Question: I'm using Magical Record library. Its cool but I have some trouble.
My second method return incorrect data. First and second methods must return the same quantity of quotes. Does findAllWithPredicate work properly?
'''
-(NSArray*) unlockAndFetchQuotes
{
CoreDataManager *instance = [CoreDataManager instance];
[instance unlockUnitNumber:1];
return [instance fetchQuotes];
}
'''
'''
-(void) unlockUnitNumber:(int) number
{
NSPredicate *predicate = [NSPredicate predicateWithFormat:@"identificator=%d", number];
NSArray *array =[CDInApp findAllWithPredicate:predicate];
if (array.count>0)
{
CDInApp *inApp = [array objectAtIndex:0];
inApp.isLockedValue = NO;
[[NSManagedObjectContext defaultContext] saveNestedContexts];
}
}
'''
'''
-(NSArray*) fetchQuotes
{
int z=0;
NSArray *arr = [CDQuotes findAll];
for (CDQuotes * quotes in arr)
{
if (!quotes.inApp.isLockedValue)
{
z++;
}
}
NSLog(@"_____ unlocked quotes by first method %d", z);
NSPredicate *predicate = [NSPredicate predicateWithFormat:@"inApp.isLocked != 1"];
int count = [CDQuotes countOfEntitiesWithPredicate:predicate];
NSLog(@"_____ unlocked quotes by second method %d", count);
NSArray *array = [CDQuotes findAllWithPredicate:predicate];
NSLog(@"total unlocked array %d", array.count);
return array;
}
'''
First and second methods must return the same quantity of quotes. The second method doesn't work properly.
'''
___ must be unlocked quotes 500
___ unlocked quotes by first method 500
___ unlocked quotes by second method 250
total unlocked array 250
'''

I found a problem. Firstly I do unlockAndFetchQuotes. I trace this function and found something strange. Now I'm looking for soluions to save instantely.
'''
2012-12-21 18:13:32.992 CoreBug[6713:11603] _____ unlocked quotes by first method 8
2012-12-21 18:13:32.994 CoreBug[6713:11603] _____ unlocked quotes by second method 6
2012-12-21 18:13:32.996 CoreBug<URL>: *** DEFAULT ***> on *** MAIN THREAD ***
2012-12-21 18:13:32.997 CoreBug<URL> ***> on *** BACKGROUND THREAD ***
'''
I unlocked my unit and fetched quotes.
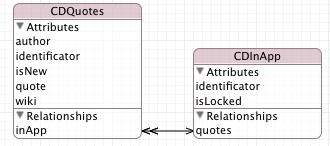
Answer: saveNestedContexts is async method. I need to use another method
'''
[localContext MR_saveNestedContextsErrorHandler:nil completion:^{
[self fetchQuotes];
}];
'''